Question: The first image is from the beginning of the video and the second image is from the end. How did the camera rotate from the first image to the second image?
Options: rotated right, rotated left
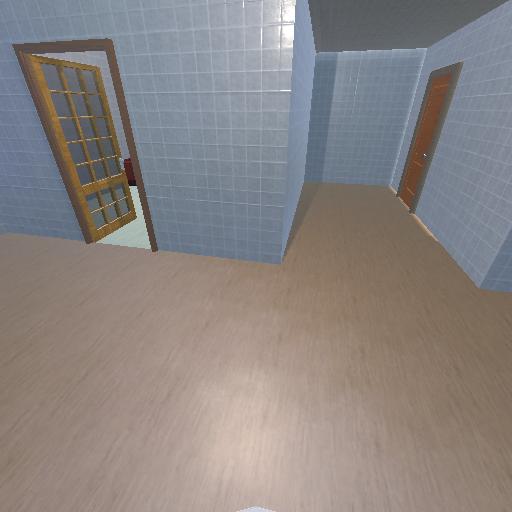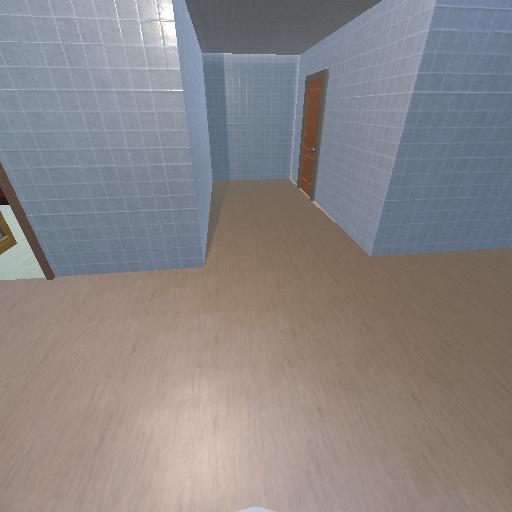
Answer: rotated right